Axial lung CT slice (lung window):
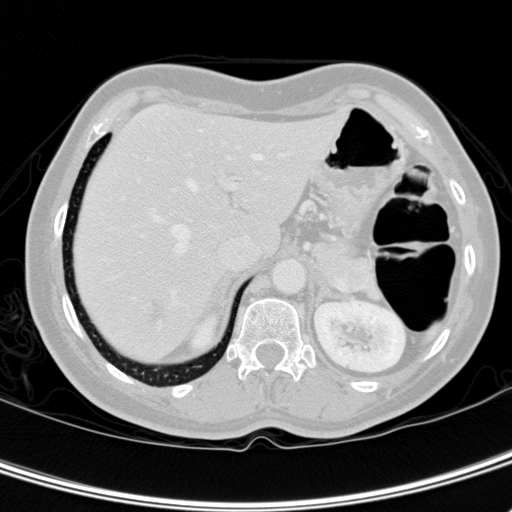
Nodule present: no